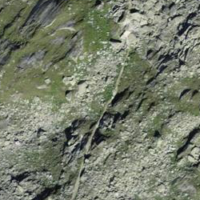
EUNIS habitat code: 26
Species observed at this site:
Oenanthe oenanthe
Pyrrhocorax graculus
Prunella collaris
Corvus corax